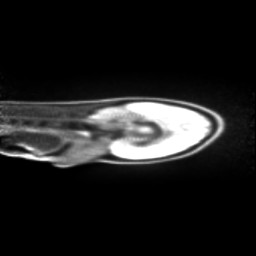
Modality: PET
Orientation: sagittal
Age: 24
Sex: female
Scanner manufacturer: siemens